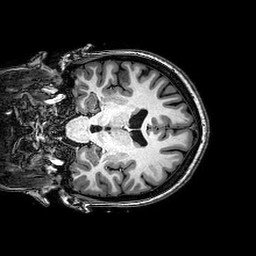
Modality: T1w
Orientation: coronal
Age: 23
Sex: female
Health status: healthy
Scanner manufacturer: philips
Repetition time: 0.008149 s
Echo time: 0.00373 s